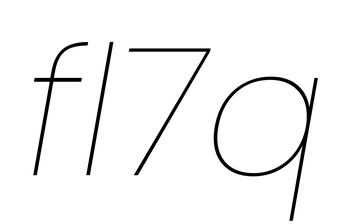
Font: Poppins-ThinItalic